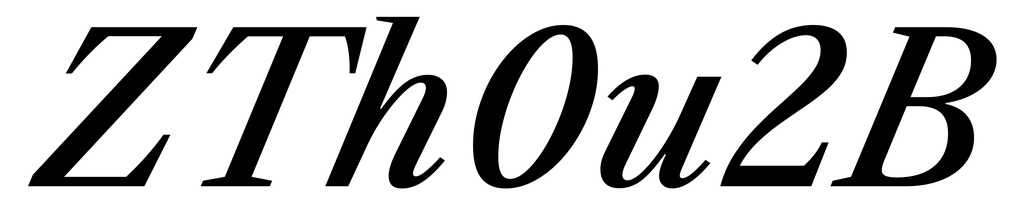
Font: LibreCaslonText-Italic_Medium_Italic